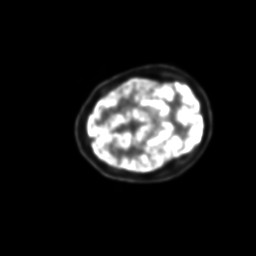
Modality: PET
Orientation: axial
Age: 13
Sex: female
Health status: ill